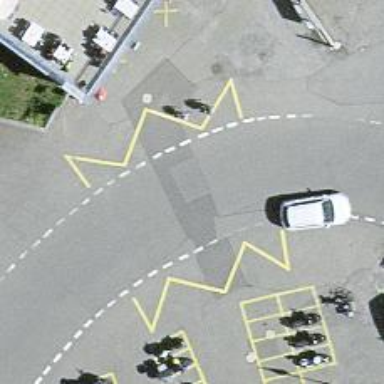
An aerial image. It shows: Bus stop with designated public transport stop position.